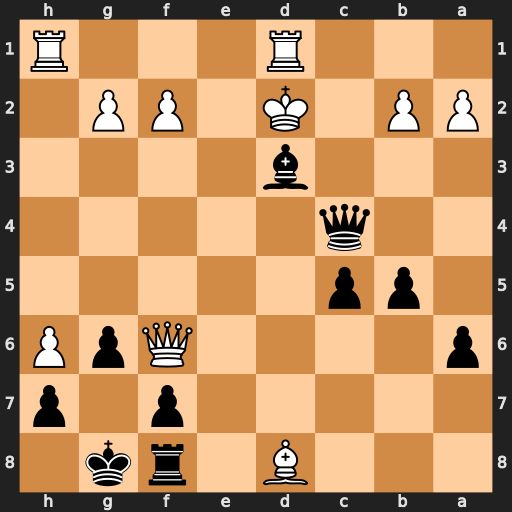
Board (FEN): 3B1rk1/5p1p/p4QpP/1pp5/2q5/3b4/PP1K1PP1/3R3R
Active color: b
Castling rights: -
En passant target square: -
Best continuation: Qc2+ Ke3 Qe2+ Kf4 Qxf2+ Kg4 Bf5+